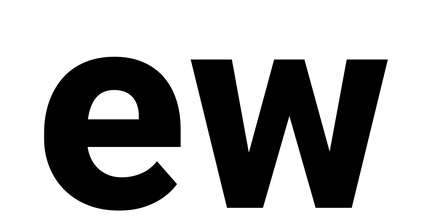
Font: Roboto_ExtraBold